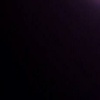
Label: space